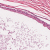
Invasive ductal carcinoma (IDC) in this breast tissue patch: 0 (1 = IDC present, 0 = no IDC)